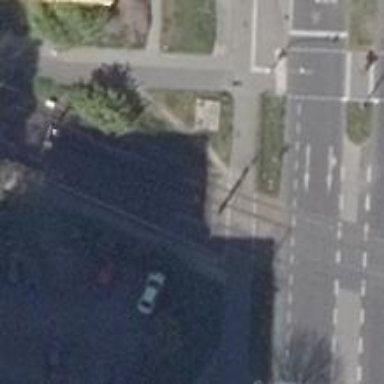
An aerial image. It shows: Tram crossing with traffic signals.